Question: - - - - - -
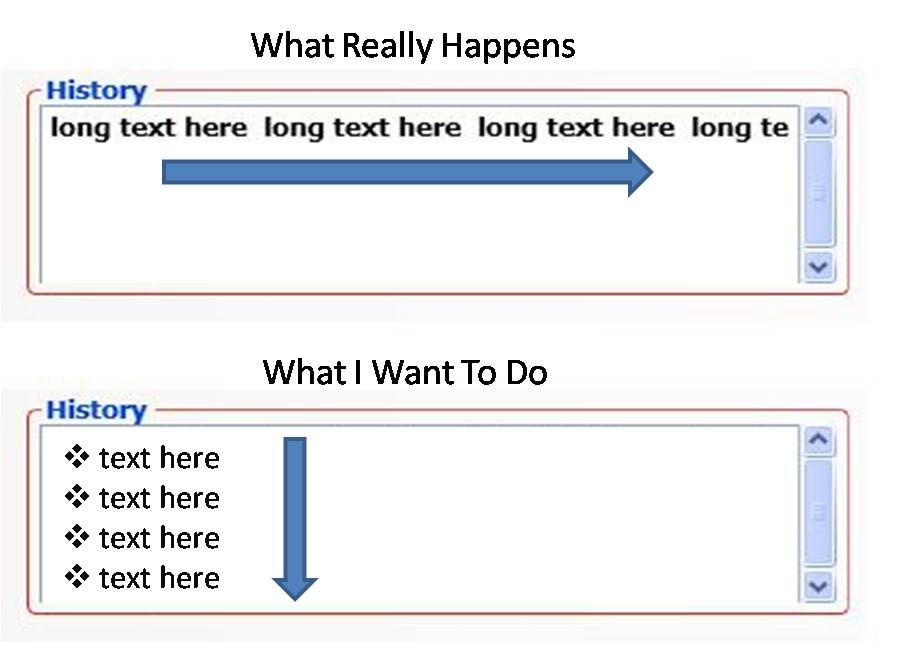
Answer: To do what you want (minus the bulletpoints) with a TextBox you need to set a few properties, to allow for new lines on Enter set AcceptsReturn="True" , to allow wrapping of the text set TextWrapping="Wrap" and so on. You can do the same with a RichTextBox
'''
<TextBox Width="300"
Height="300"
TextWrapping="Wrap"
AcceptsReturn="True"
VerticalScrollBarVisibility="Visible">
</TextBox>
'''